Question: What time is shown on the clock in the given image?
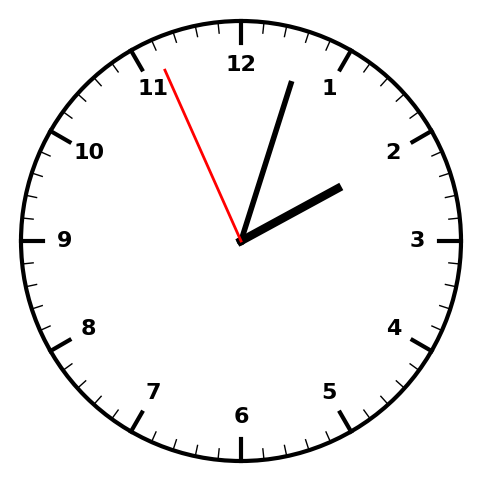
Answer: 02:02:56